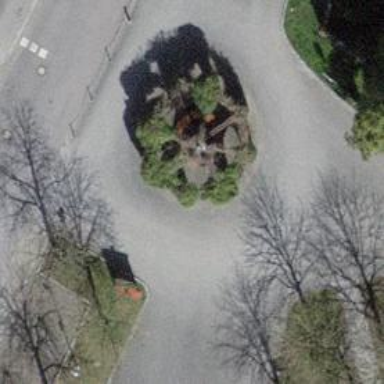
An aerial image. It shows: Pavilion building.